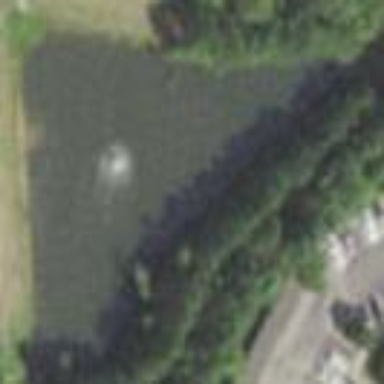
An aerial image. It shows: Pond surrounded by natural water.